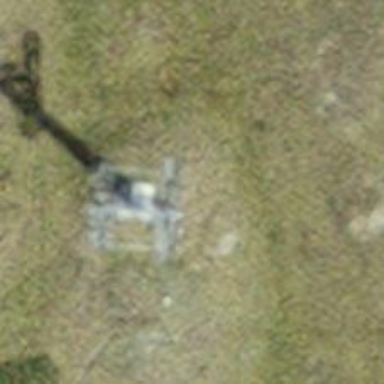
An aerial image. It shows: Pylon used for aerialway.